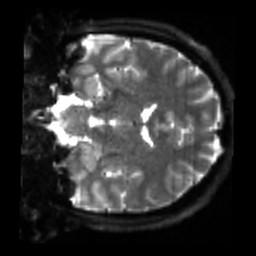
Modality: sbref
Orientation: coronal
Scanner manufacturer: siemens
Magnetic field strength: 3 T
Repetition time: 4 s
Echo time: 0.0594 s